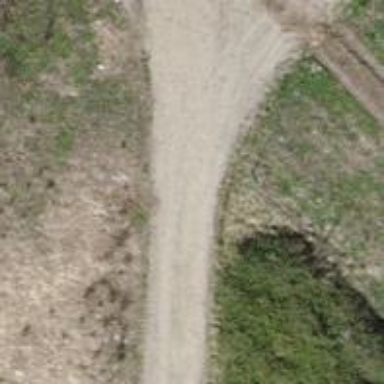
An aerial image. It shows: Track with compacted grade 2 surface.